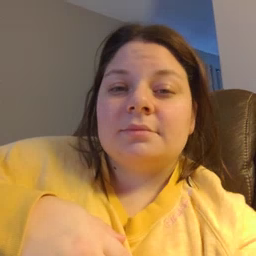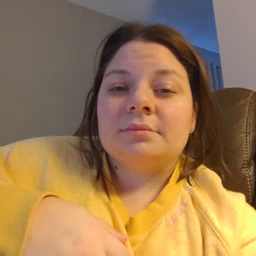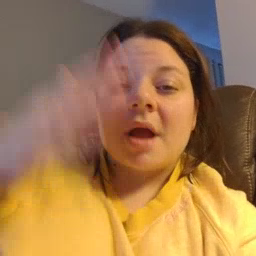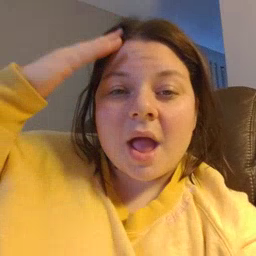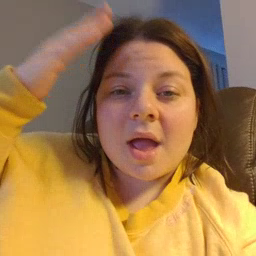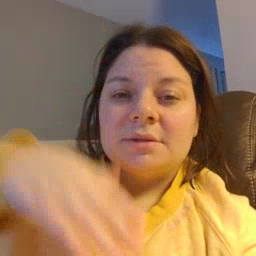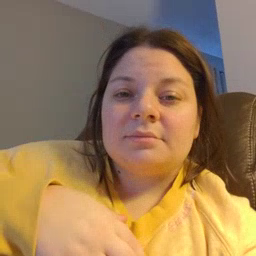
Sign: hat